Question: I am running a Derby app. I am trying to use the plugin "nodemailer", but when it "require('os')", I get the error "module "os" not found from".
What could be causing it?
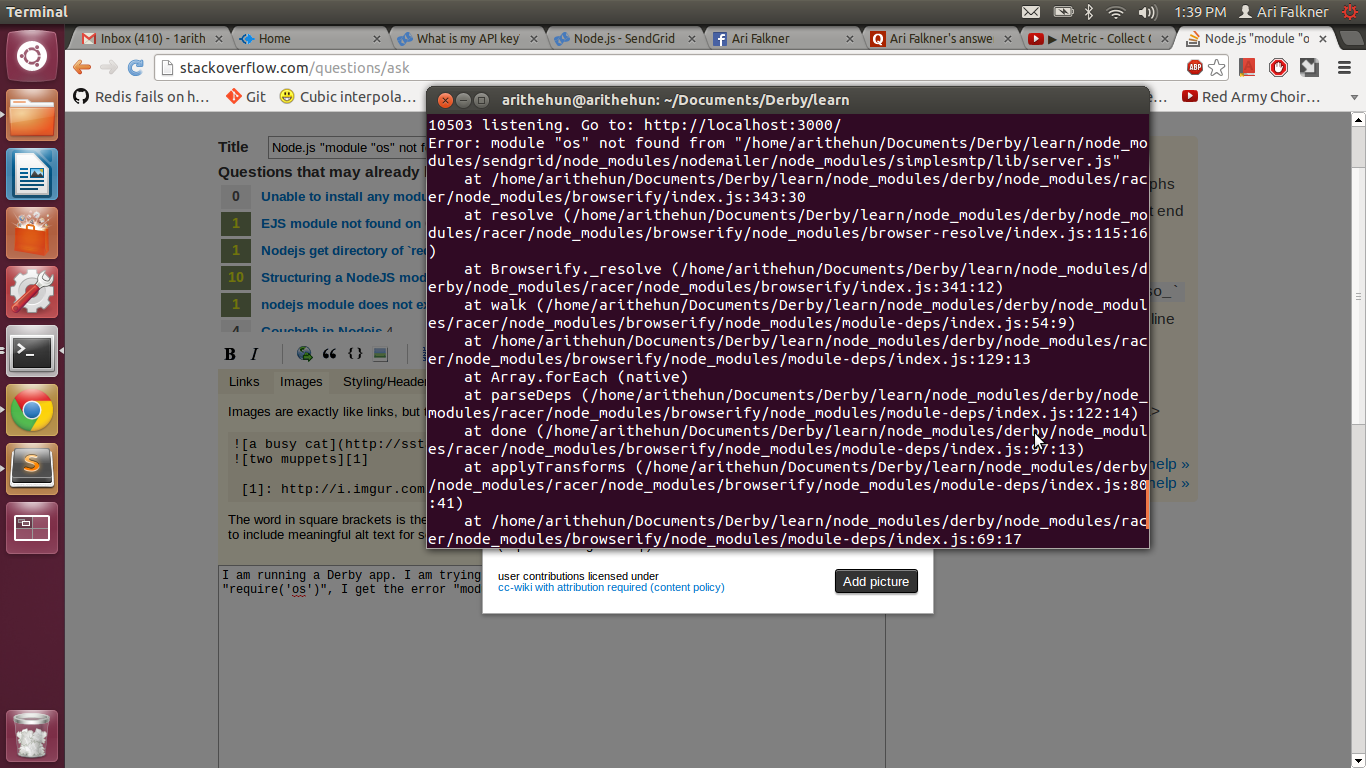
Answer: The problem was that I was requiring it in a file that was rendered on the client in a method similar to browserify. I just instead had to put it in "server.js", and call it from a server-side express route.